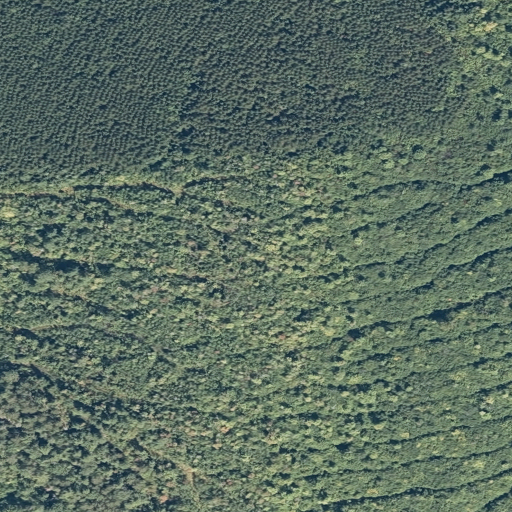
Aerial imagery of mountain in Maine named Stony Brook Mountain containing mixed forest, evergreen forest, and deciduous forest